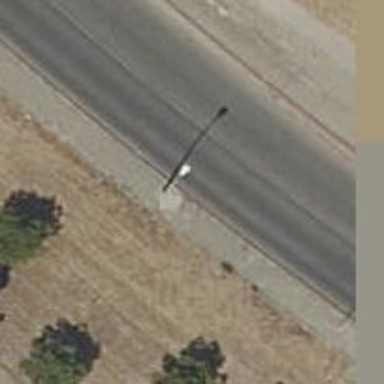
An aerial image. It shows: Support pole.